Field crop: tomato
Growth stage: 1
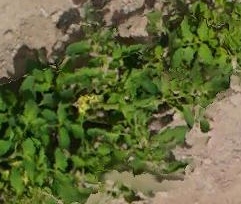
Species: tomato